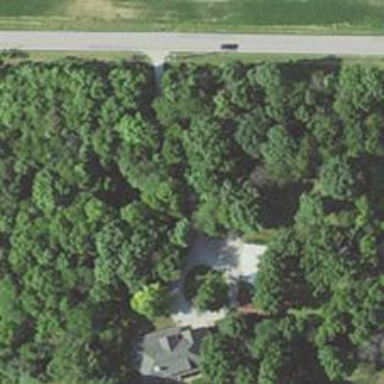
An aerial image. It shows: Driveway.